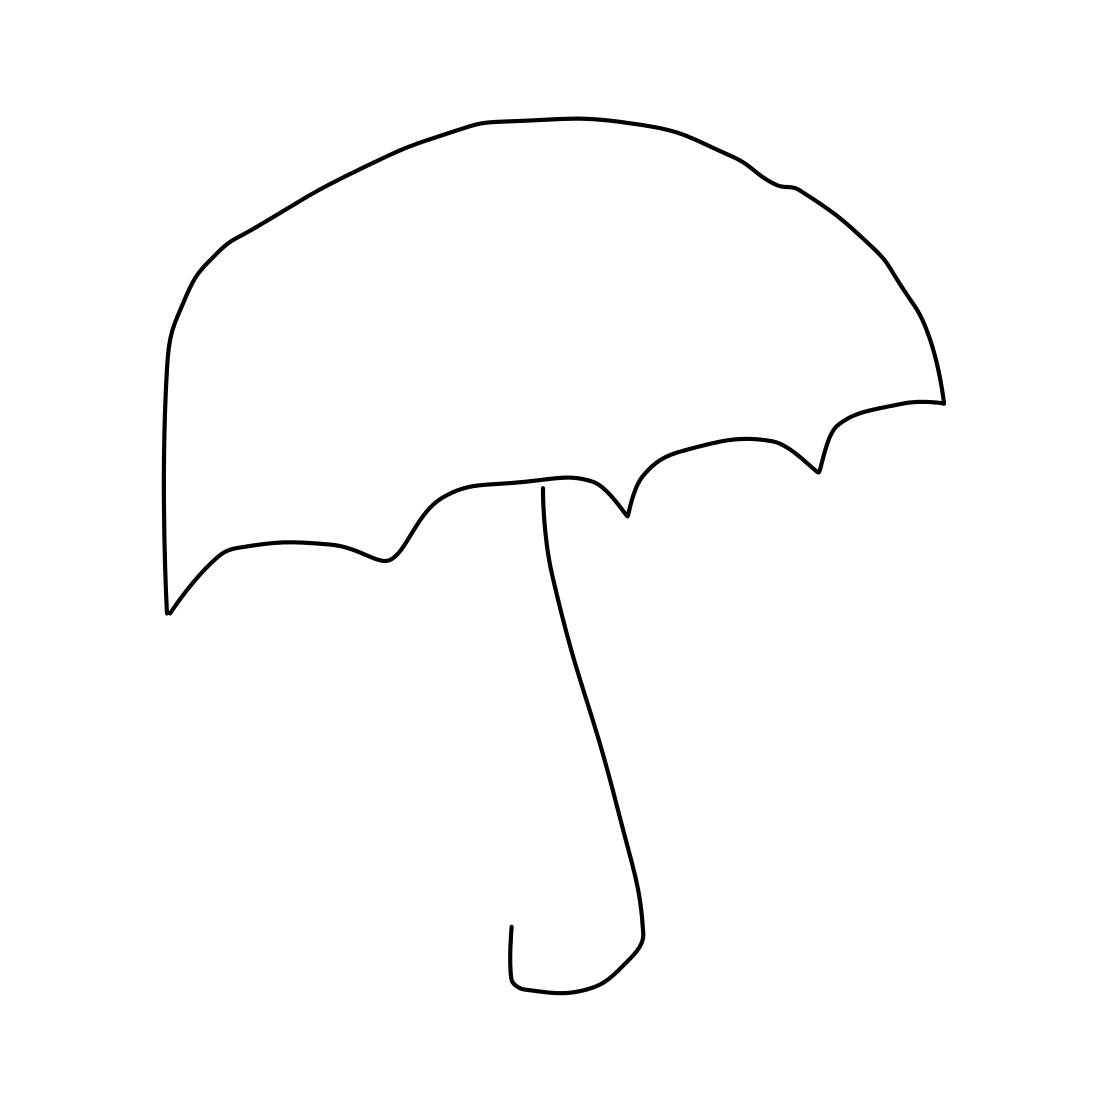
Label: umbrella